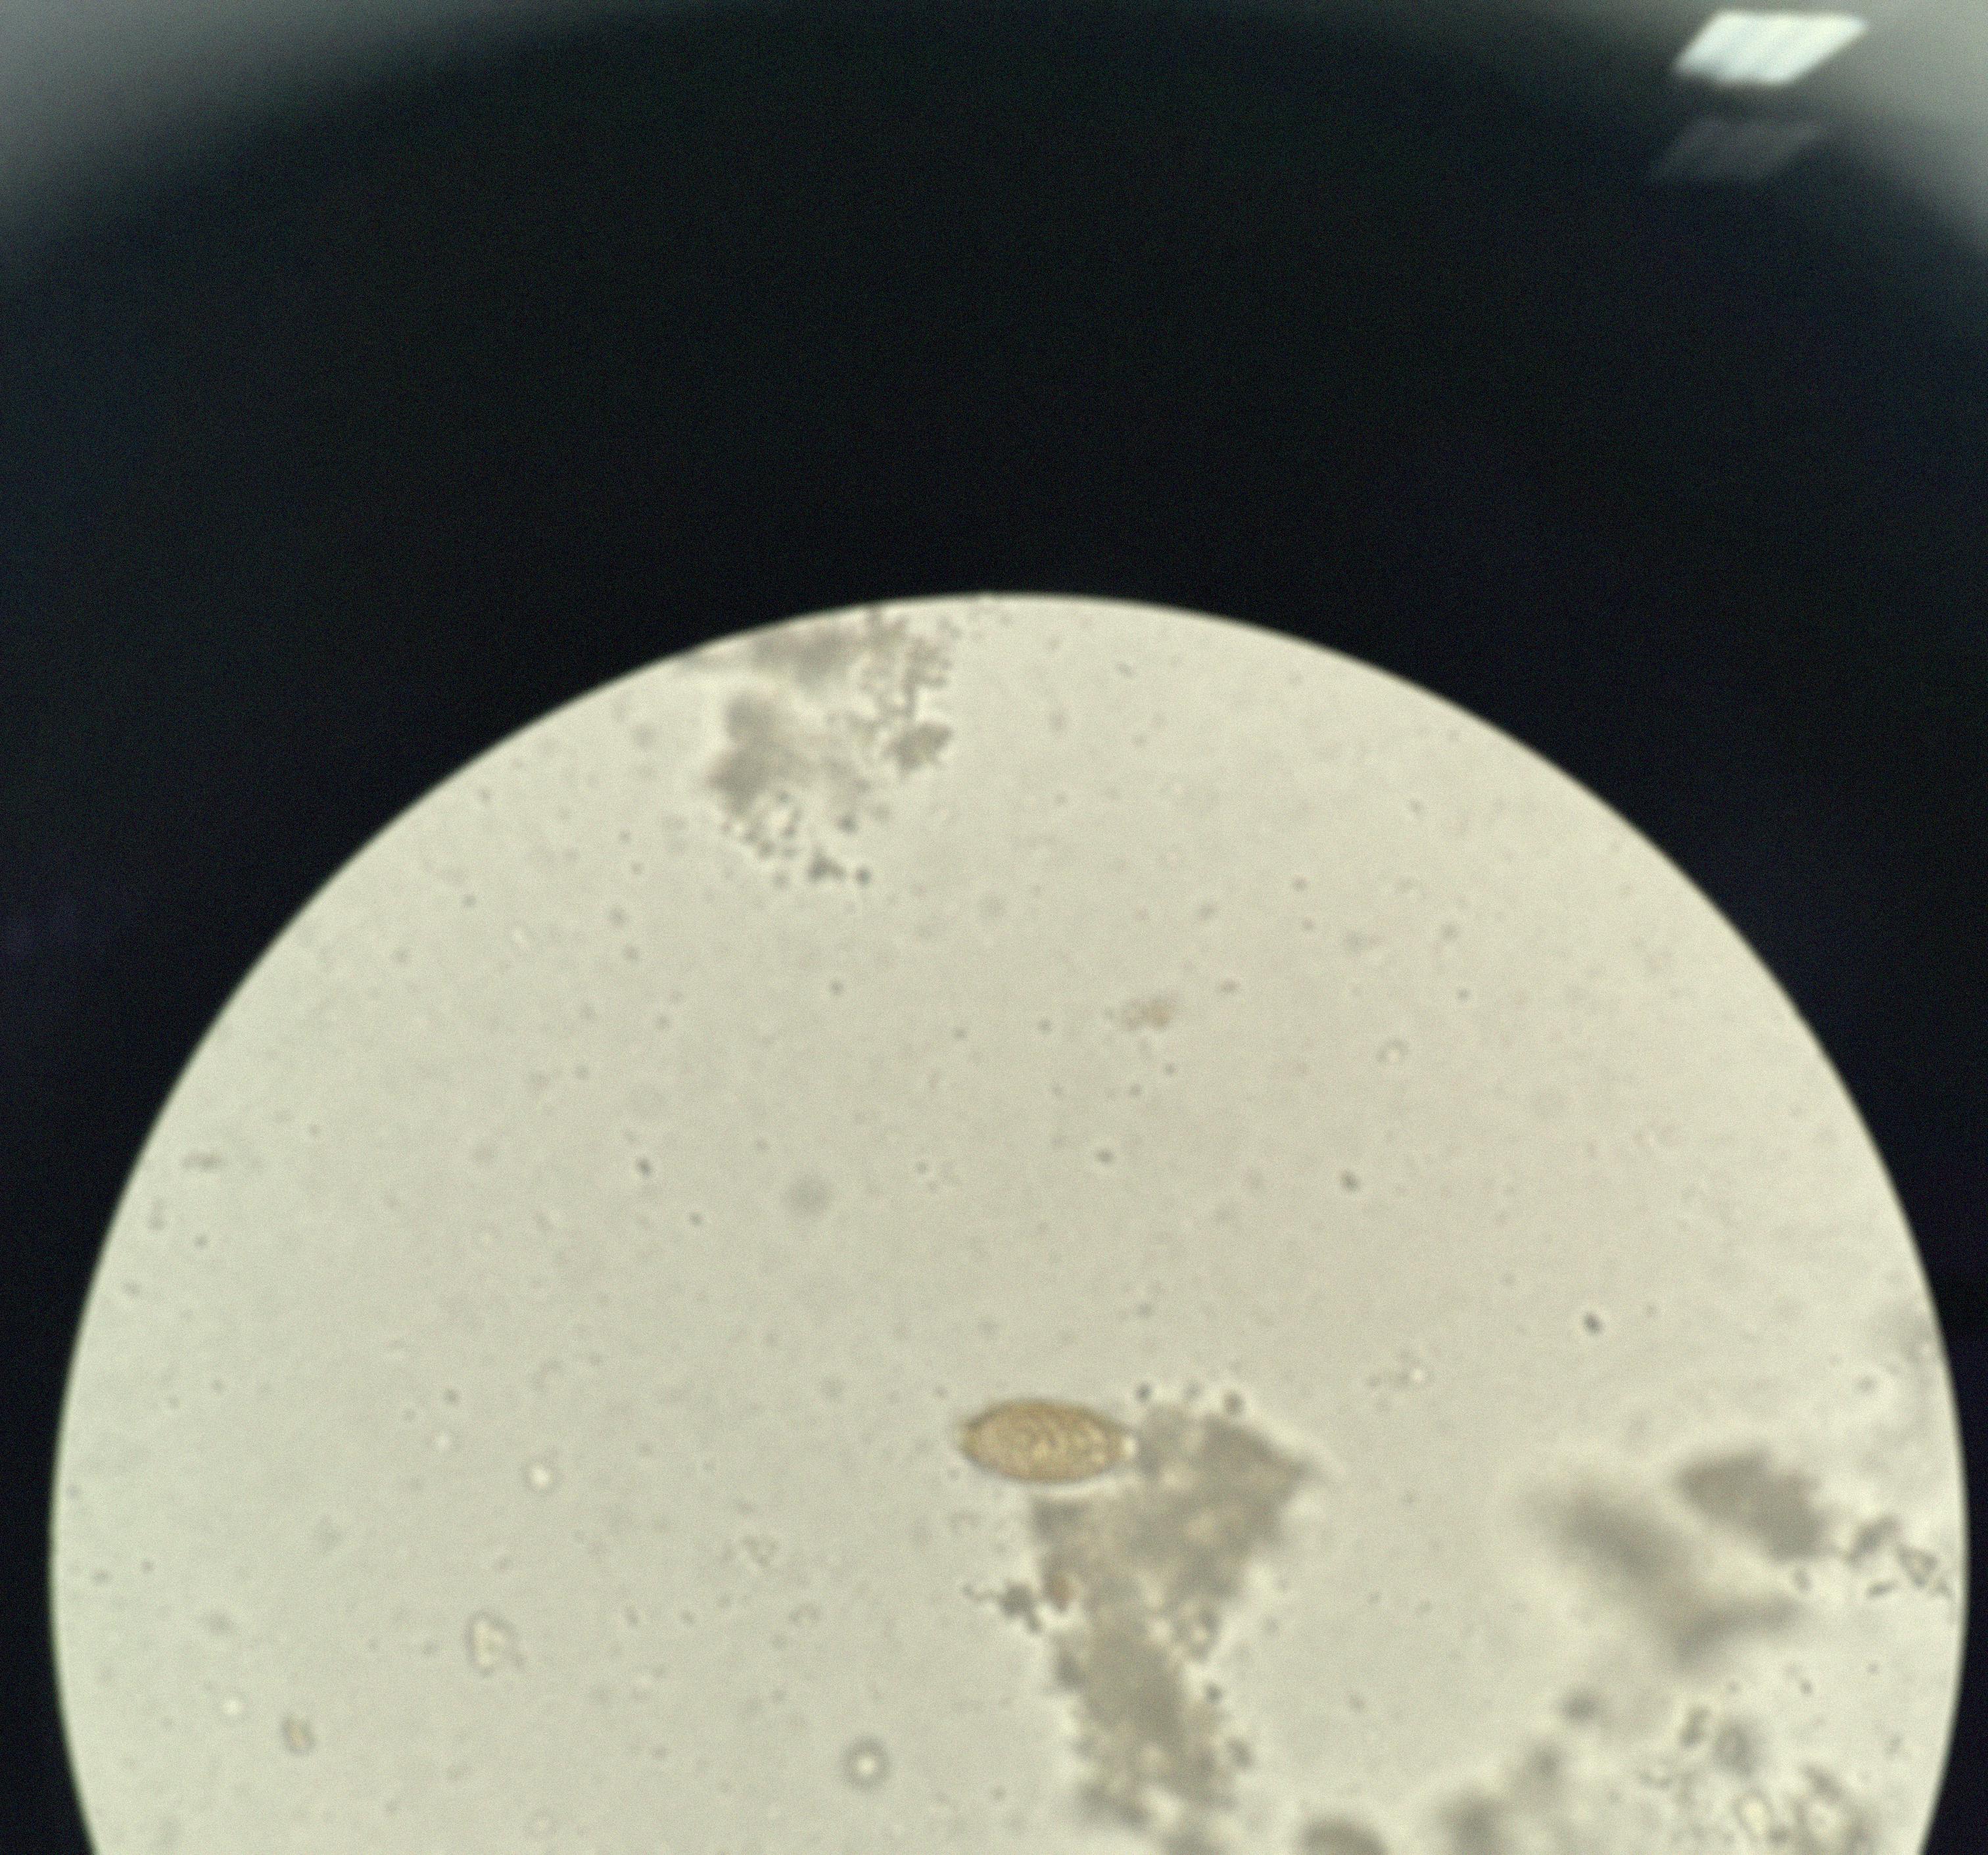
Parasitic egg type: Trichuris trichiura